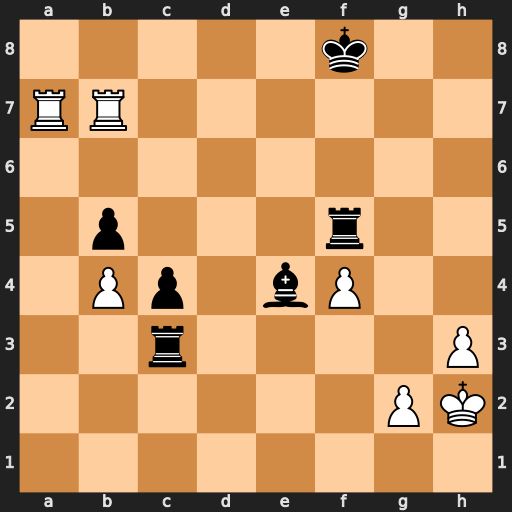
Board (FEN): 5k2/RR6/8/1p3r2/1Pp1bP2/2r4P/6PK/8
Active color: w
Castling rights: -
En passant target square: -
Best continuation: Ra8#